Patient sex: M
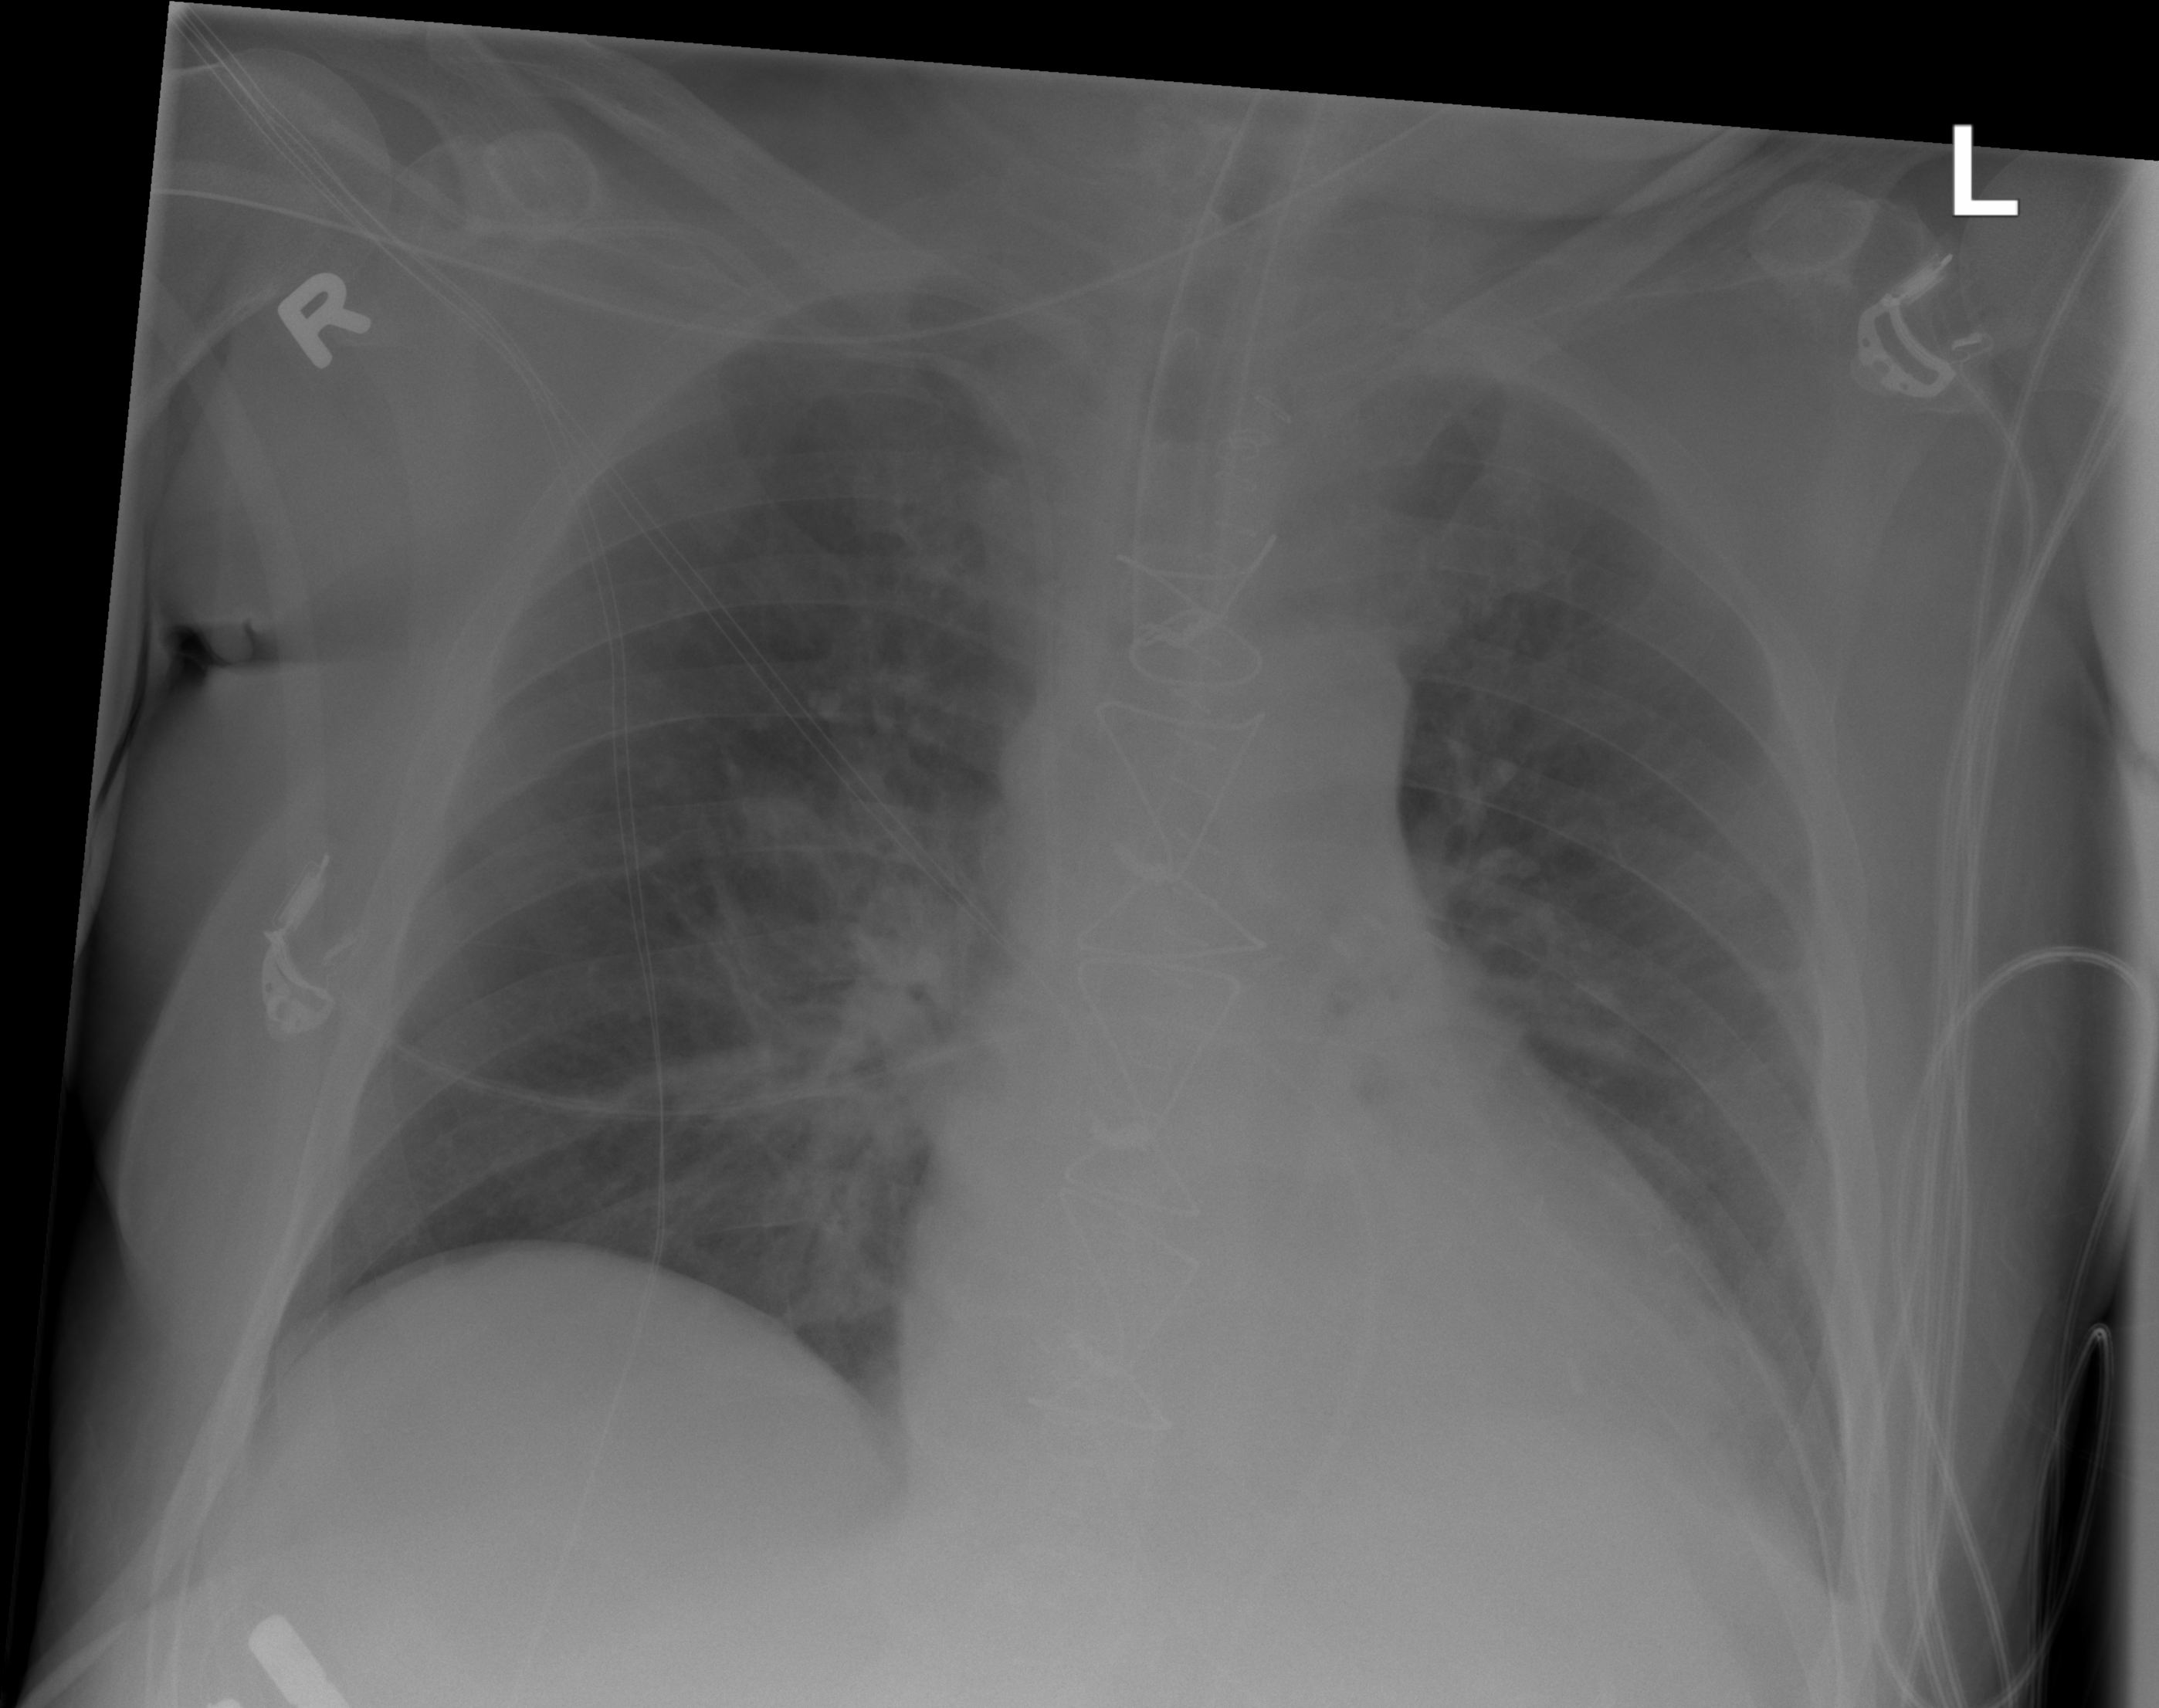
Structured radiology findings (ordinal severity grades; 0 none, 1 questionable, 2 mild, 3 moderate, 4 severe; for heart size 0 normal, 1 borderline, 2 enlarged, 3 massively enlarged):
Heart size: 2
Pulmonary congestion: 2
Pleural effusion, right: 0
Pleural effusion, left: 2
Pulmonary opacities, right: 2
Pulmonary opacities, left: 0
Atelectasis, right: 0
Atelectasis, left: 2